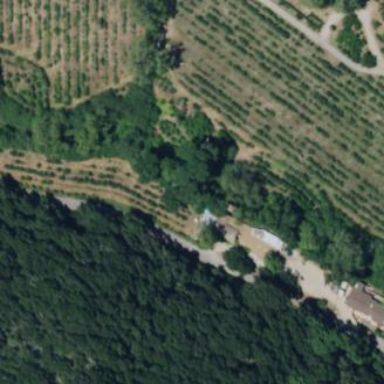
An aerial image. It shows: Orchard.